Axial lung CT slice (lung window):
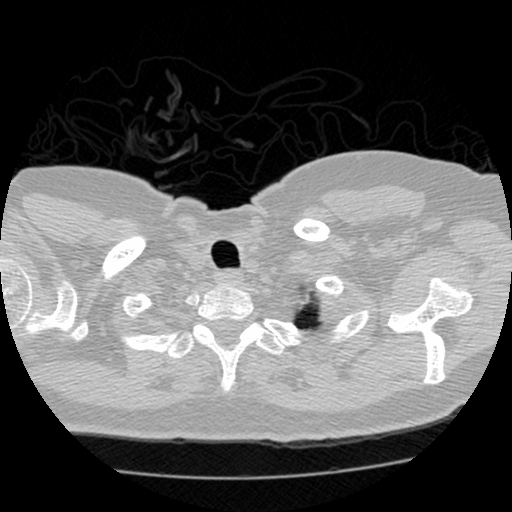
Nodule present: no